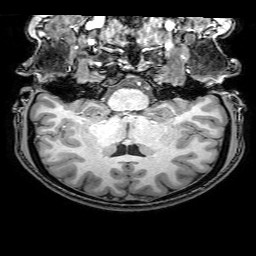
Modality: T1w
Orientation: sagittal
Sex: female
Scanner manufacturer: philips
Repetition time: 0.008151 s
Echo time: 0.00373 s